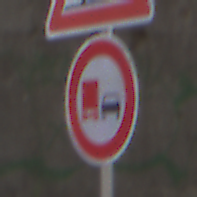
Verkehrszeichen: UeberholverbotKraftfahrzeuge
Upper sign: SplittSchotter
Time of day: MorningAfternoon
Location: Outdoor (Suburban)
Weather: PartlyCloudy
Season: NotSpecified
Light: Natural